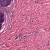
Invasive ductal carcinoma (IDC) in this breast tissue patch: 0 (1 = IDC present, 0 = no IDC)